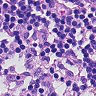
Metastatic tissue present: no